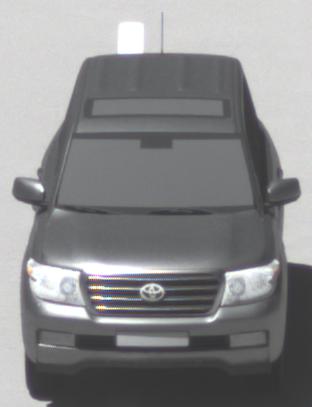
Make: Toyota
Model: Land Cruiser V8 4.7
Detailed model: Land Cruiser V8 (J20)
Model produced from: 2008/03
Model produced until: 2009/11
Doors: 5
Color: gray
Road condition: dry road
Daytime: midday
Contrast: high contrast